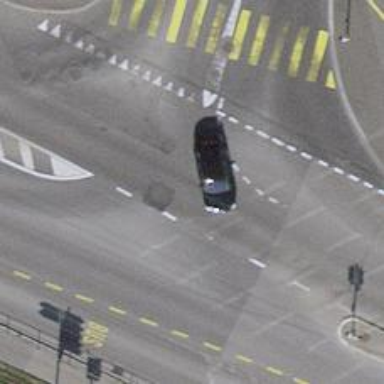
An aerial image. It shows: Road with traffic signals.